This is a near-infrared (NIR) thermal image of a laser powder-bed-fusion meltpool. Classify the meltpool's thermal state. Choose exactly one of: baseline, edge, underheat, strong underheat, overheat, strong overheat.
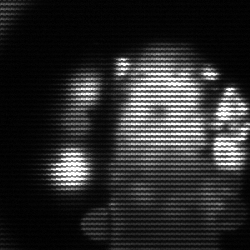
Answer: strong underheat